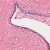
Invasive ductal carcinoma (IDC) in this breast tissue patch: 0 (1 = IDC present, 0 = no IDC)